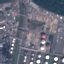
Land use / land cover: Industrial